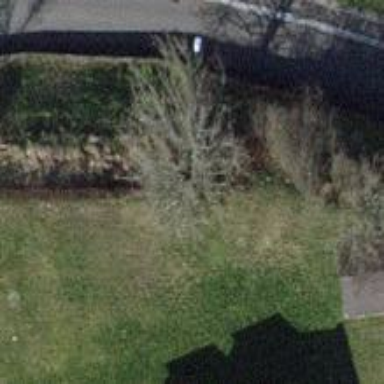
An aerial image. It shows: Deciduous broadleaved tree in garden.